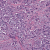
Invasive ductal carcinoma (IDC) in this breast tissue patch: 1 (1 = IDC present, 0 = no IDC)